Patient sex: M
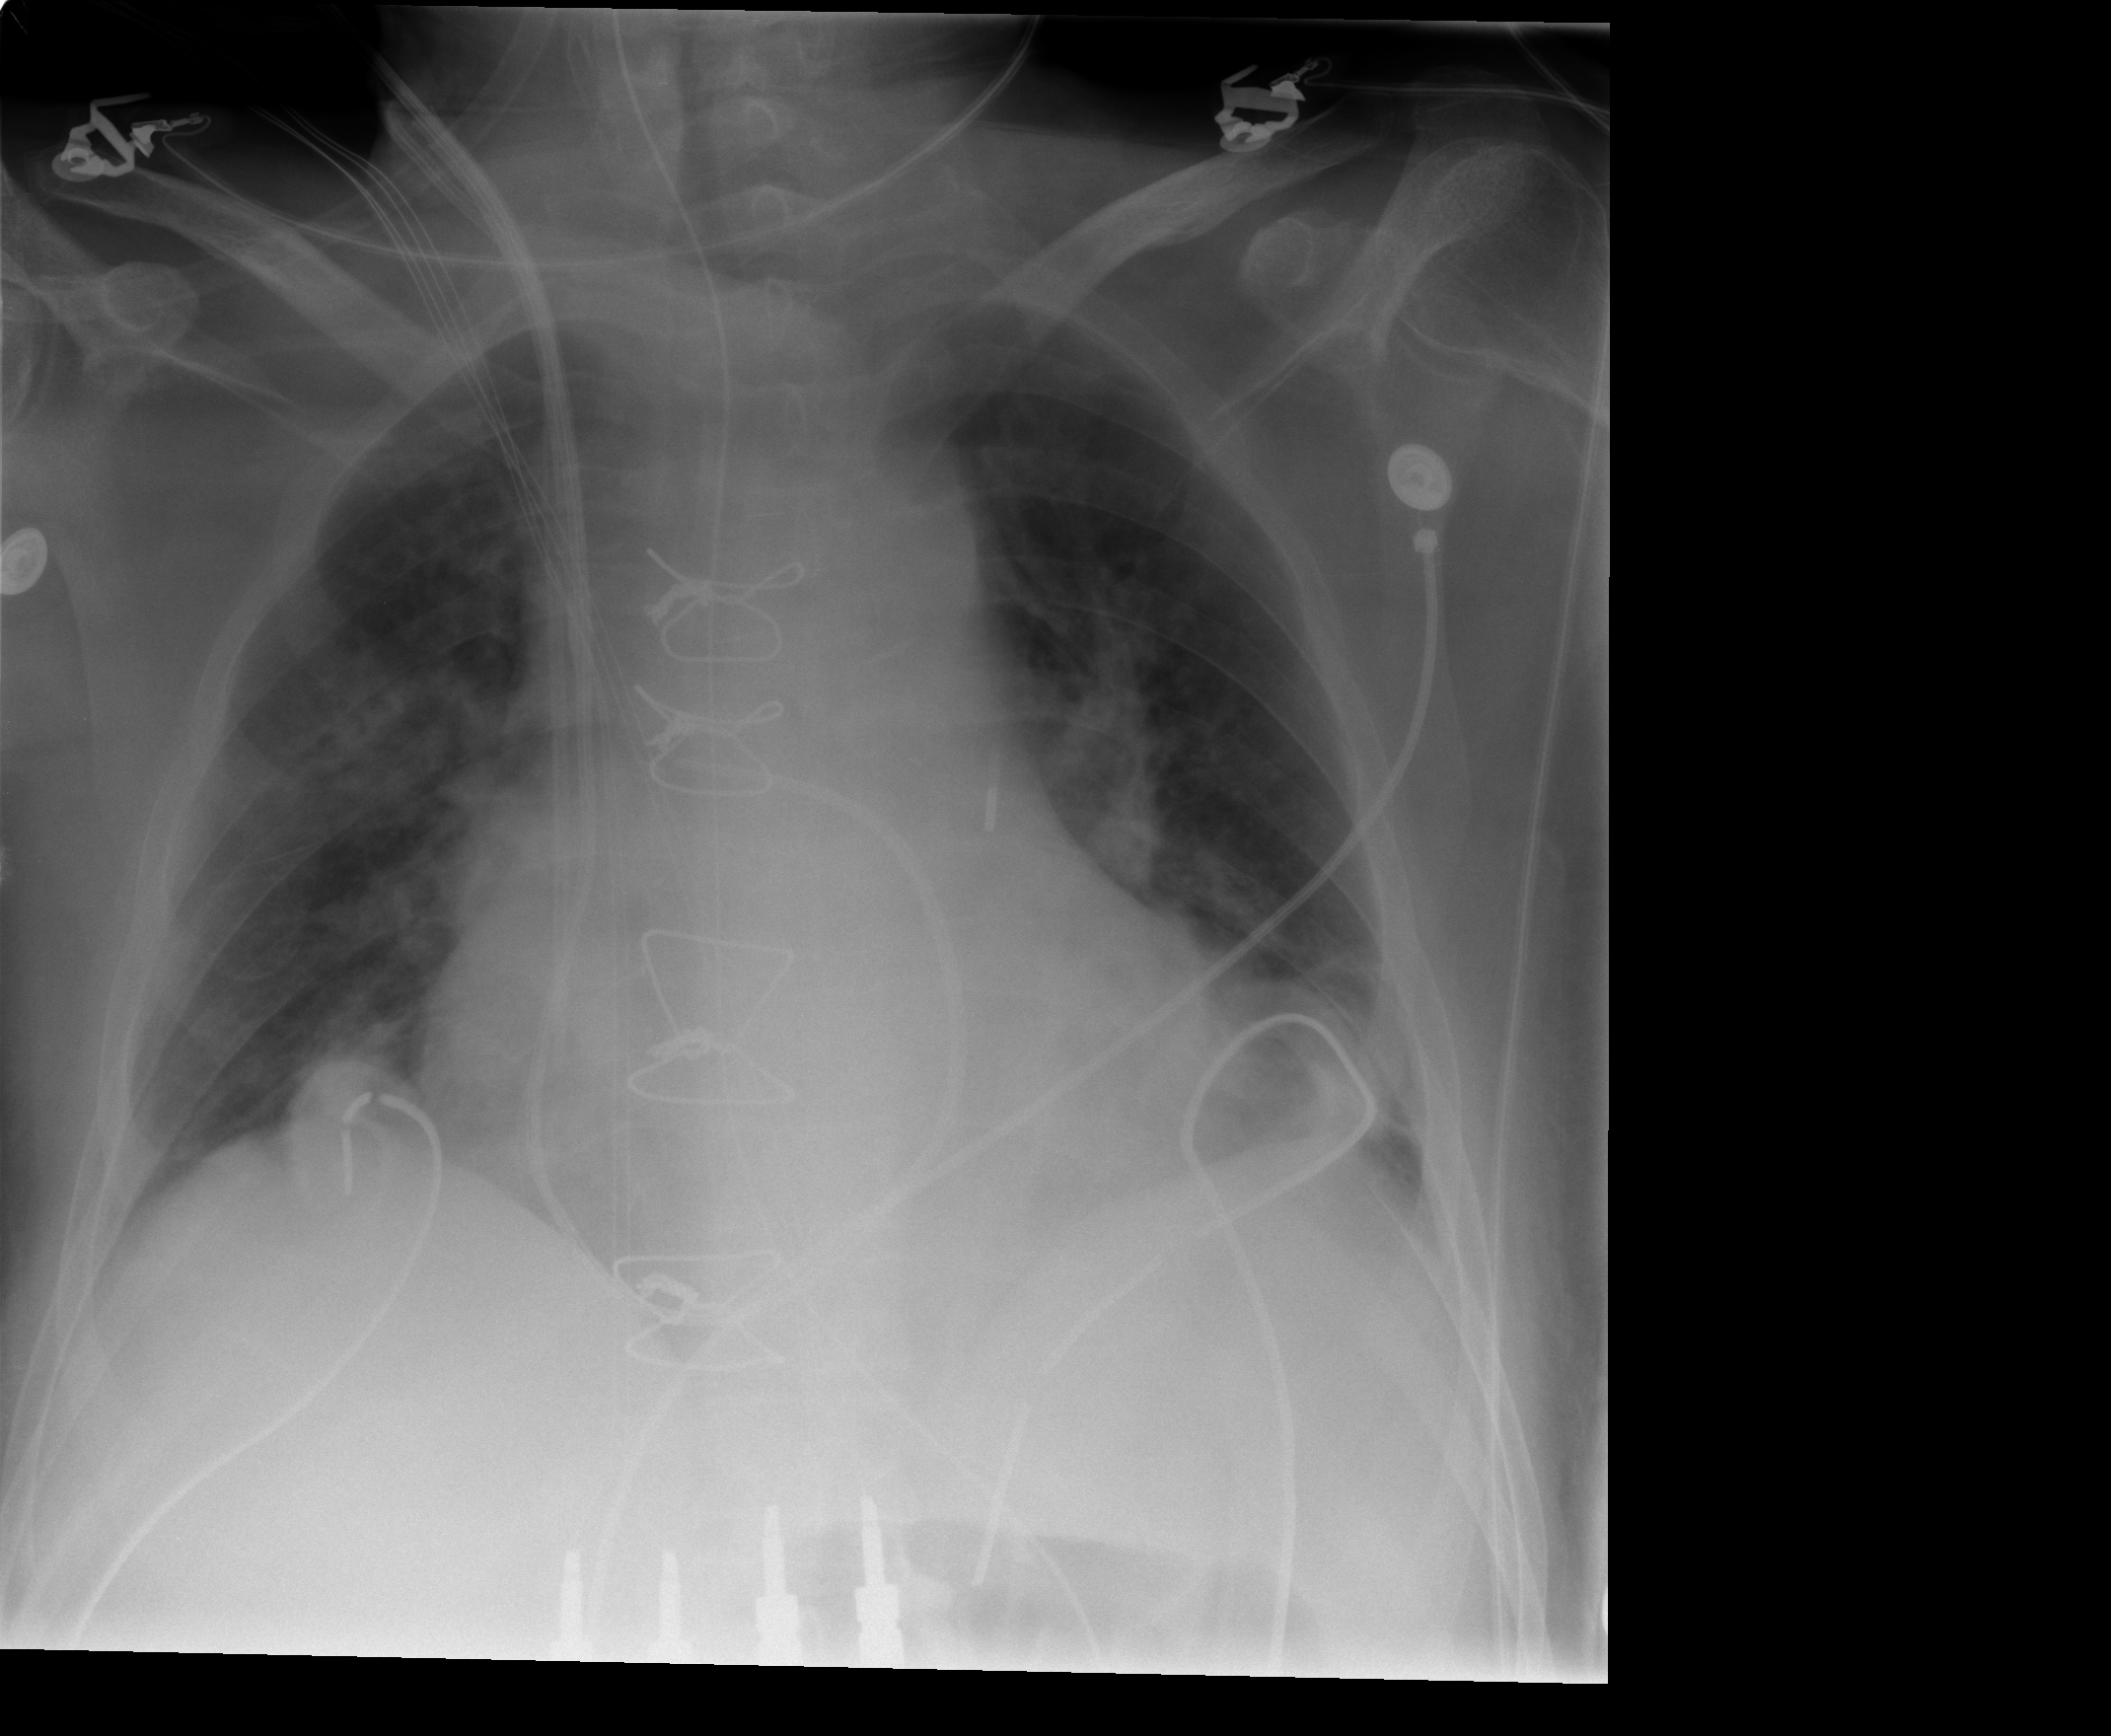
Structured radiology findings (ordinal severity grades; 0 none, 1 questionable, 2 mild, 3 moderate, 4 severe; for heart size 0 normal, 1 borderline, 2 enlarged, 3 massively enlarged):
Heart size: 2
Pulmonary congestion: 1
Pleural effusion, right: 1
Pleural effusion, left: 1
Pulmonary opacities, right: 2
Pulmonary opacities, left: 1
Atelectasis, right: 2
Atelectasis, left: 2